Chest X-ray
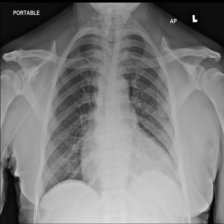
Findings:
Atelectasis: negative
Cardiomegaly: negative
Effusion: negative
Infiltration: negative
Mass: negative
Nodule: negative
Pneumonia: negative
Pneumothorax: negative
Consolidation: negative
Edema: negative
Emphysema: negative
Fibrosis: negative
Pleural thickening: negative
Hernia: negative